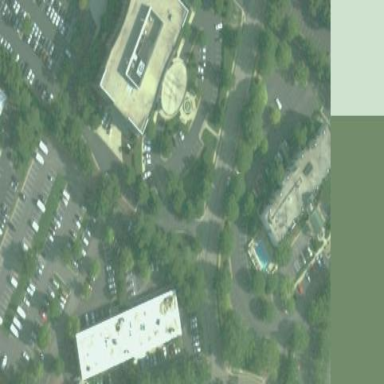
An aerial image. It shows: Hotel.